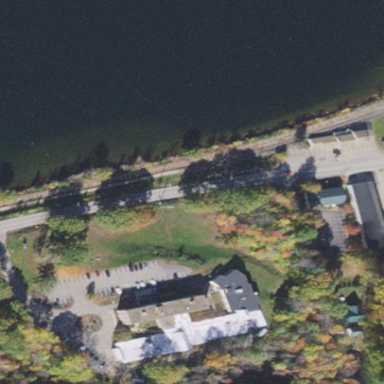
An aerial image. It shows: Nursing home.